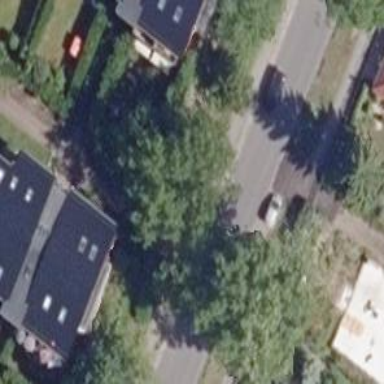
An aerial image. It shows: Footway.